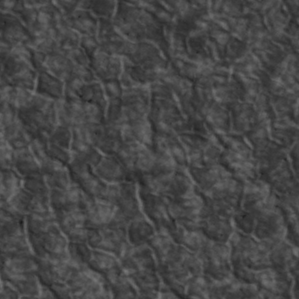
Label: non_frost